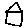
Label: house